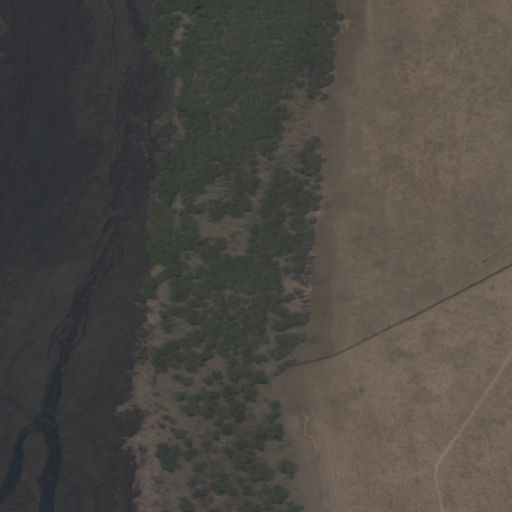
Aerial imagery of cliff(s) in Hawaii named Pali o Mamalu containing only unknown